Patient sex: M
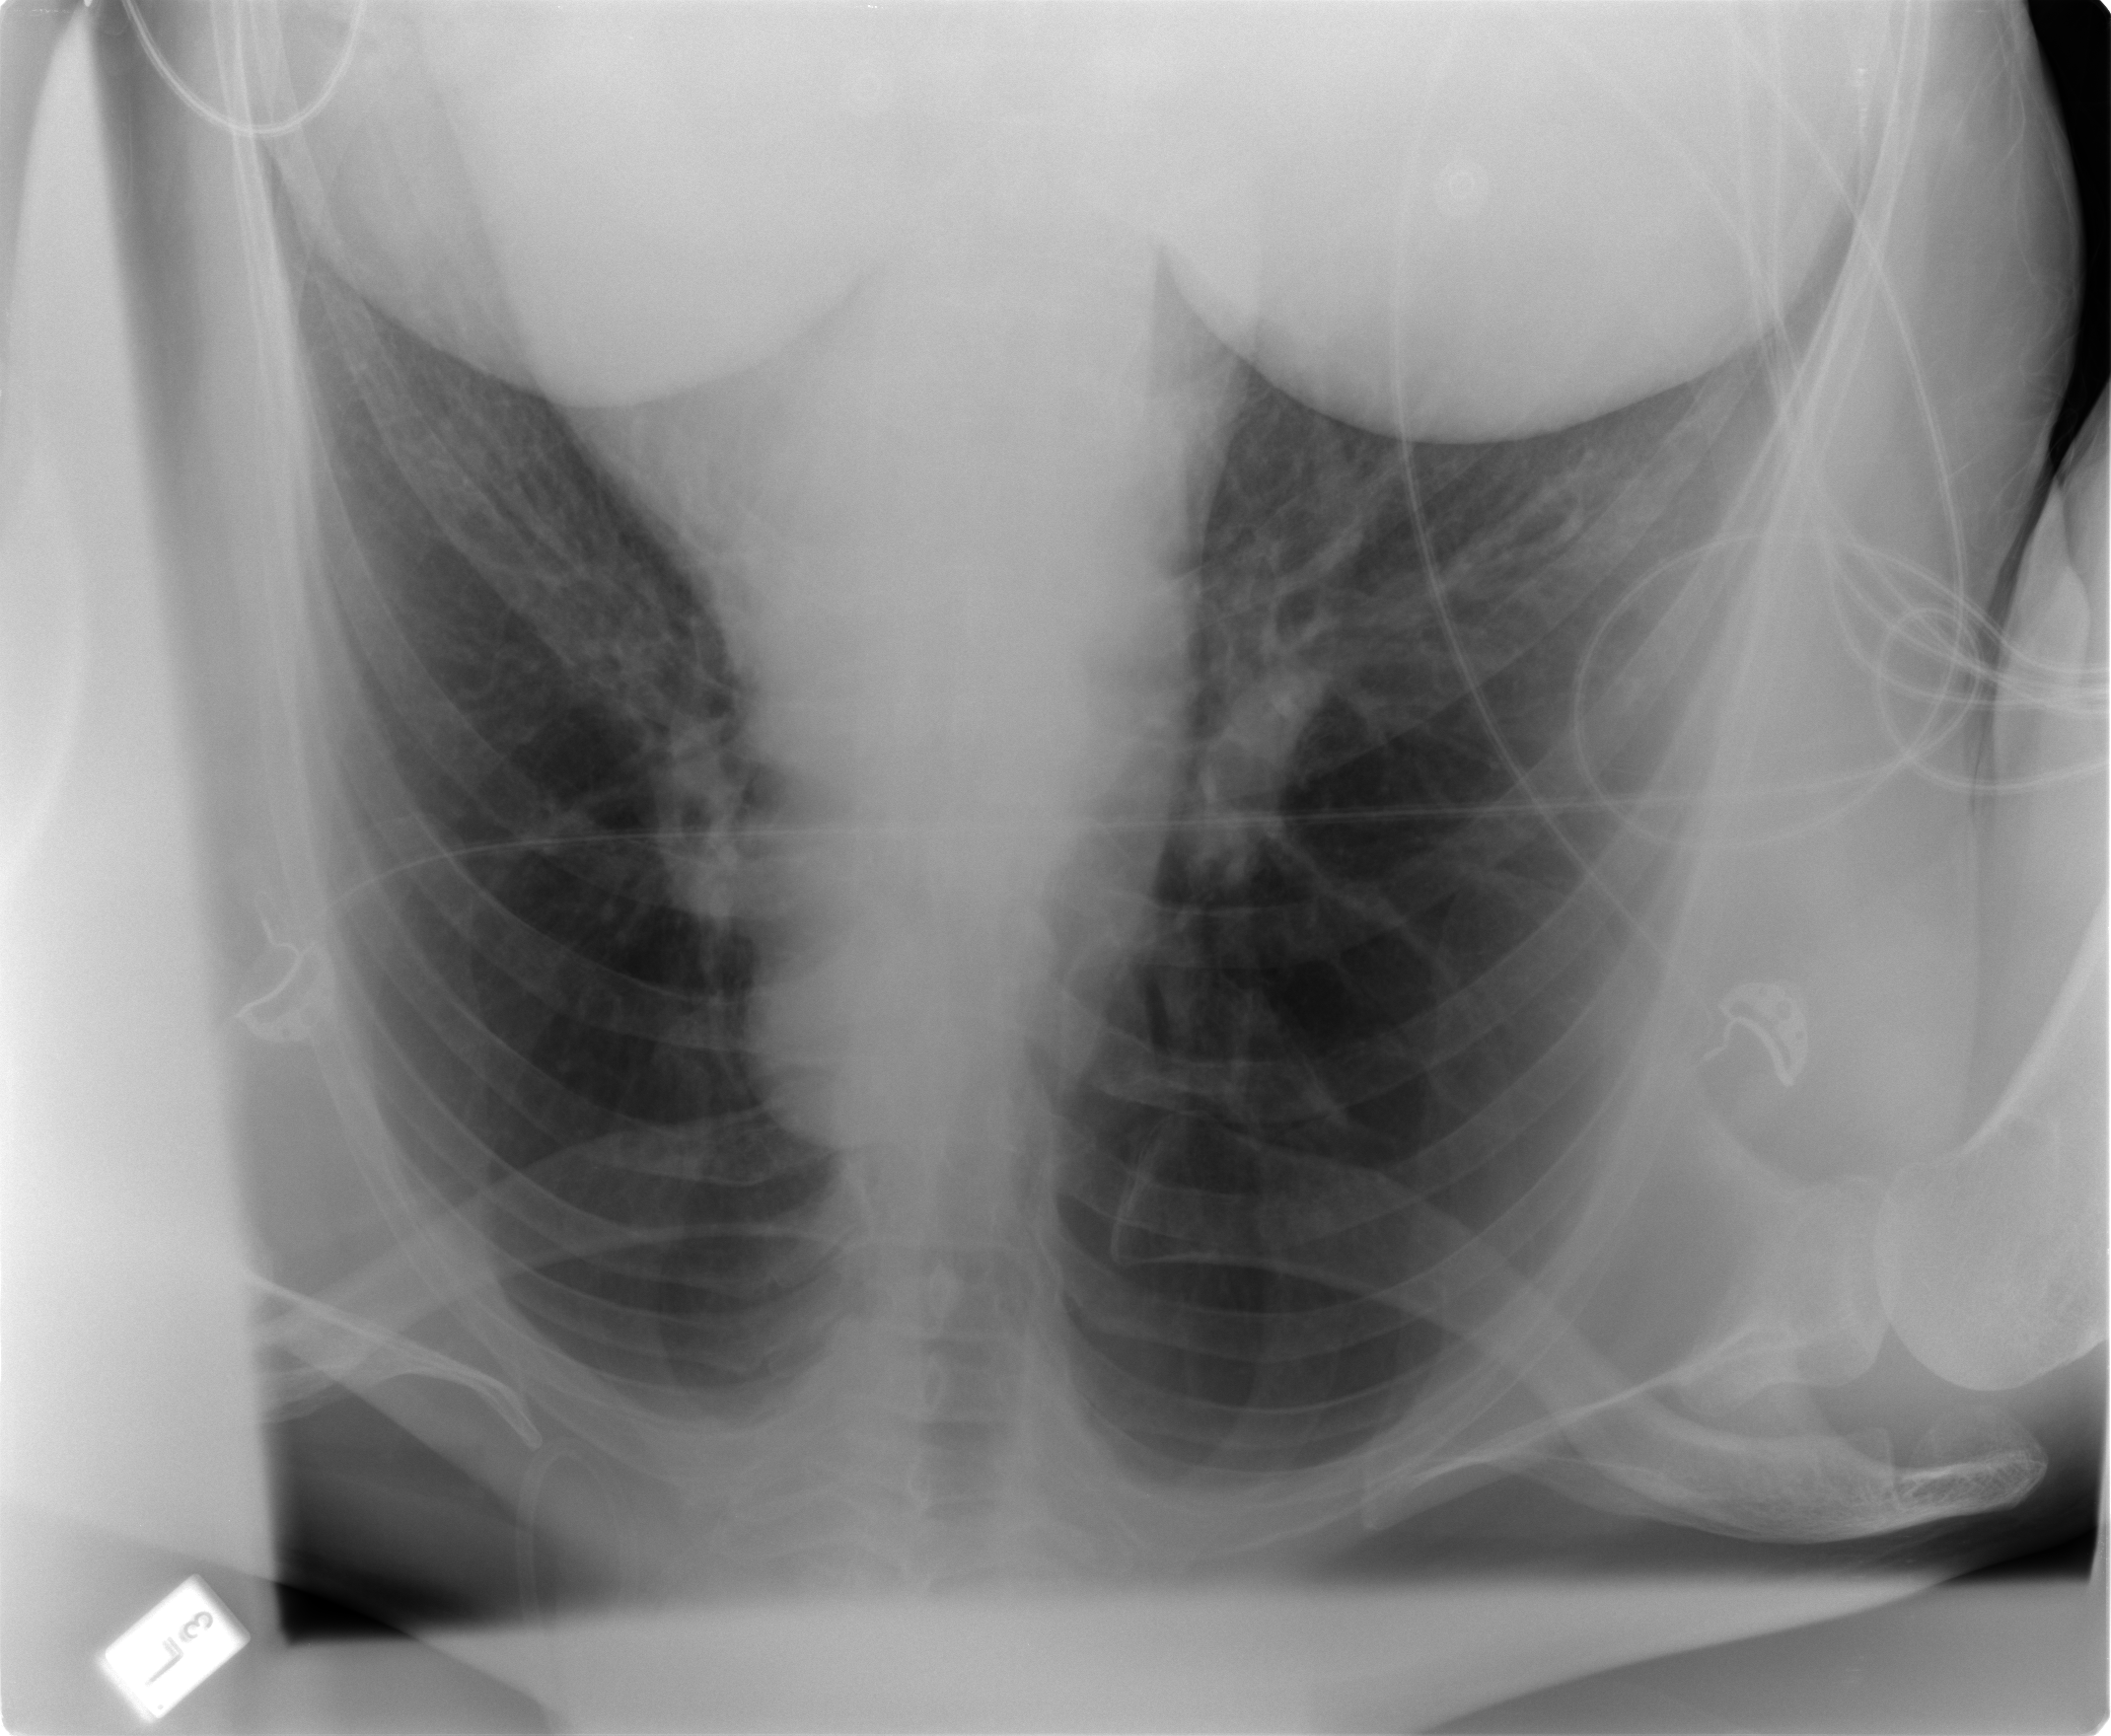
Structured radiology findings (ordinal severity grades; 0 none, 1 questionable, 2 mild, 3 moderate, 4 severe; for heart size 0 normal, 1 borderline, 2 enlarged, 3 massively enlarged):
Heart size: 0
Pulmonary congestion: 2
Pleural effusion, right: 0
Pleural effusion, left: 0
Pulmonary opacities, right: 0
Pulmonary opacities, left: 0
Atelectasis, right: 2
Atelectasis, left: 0